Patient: sex F, age 46
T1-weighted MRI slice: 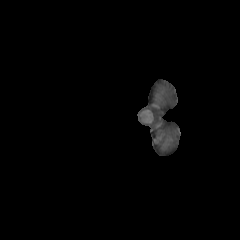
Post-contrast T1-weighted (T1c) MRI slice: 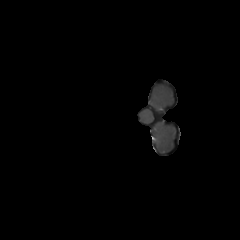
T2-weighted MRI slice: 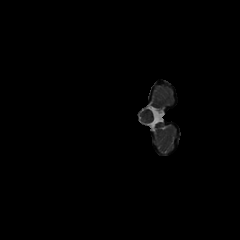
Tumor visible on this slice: no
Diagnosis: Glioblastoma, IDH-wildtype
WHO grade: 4